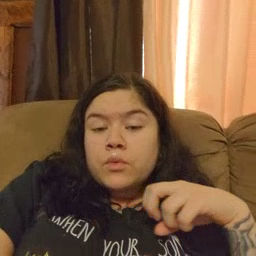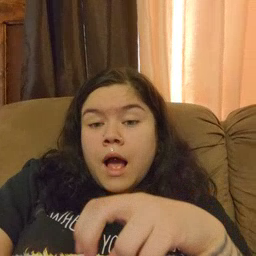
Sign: ride